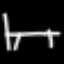
Label: bed